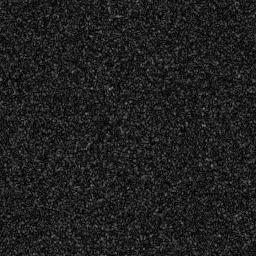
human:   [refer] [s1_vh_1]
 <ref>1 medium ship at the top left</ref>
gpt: <box>[[17, 16, 27, 25, 0]]</box>